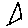
Label: triangle